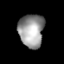
Tissue: lung
Cell type: Others
Senescence score: 0.2127
Nuclear area (px): 823
Mean DAPI intensity: 153.259